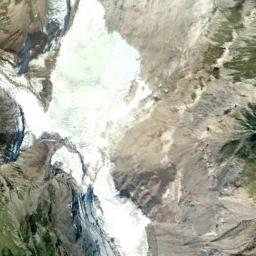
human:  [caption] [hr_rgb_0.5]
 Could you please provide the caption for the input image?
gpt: The snow berg is consist of bare land and white snow .

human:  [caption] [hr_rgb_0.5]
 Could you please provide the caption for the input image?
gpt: The snowberg is partly covered with snow and ice and the color of the mountain is brown .

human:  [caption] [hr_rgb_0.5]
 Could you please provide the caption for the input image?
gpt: Only the peaks of the snow-capped mountains are covered with snow .

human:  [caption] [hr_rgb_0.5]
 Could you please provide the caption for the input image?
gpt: There are some snow and bare land on the snowberg .